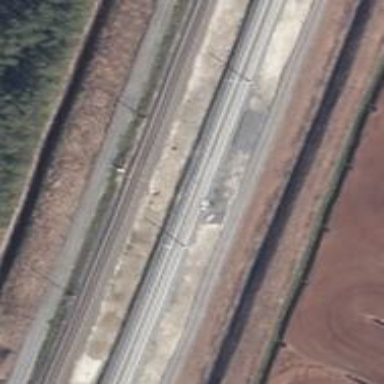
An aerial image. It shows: Railway track with continuous electrified contact lines.